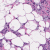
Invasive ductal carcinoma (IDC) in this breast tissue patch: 1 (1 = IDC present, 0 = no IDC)